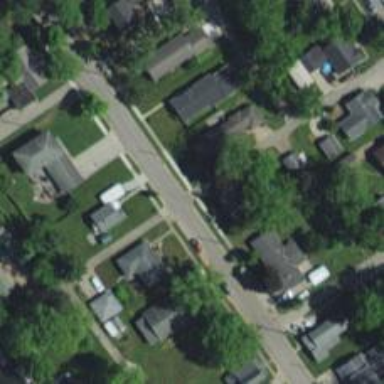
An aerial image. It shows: Alley classified as service road.